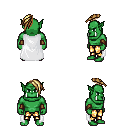
a pixel art fantasy rpg character, male body template, orc, green skin, white cape, gold greaves, blonde long mohawk hairstyle, cloth bracers, four views (front, back, left, right), 2x2 character sprite sheet, small pixel art, hard edges, no anti-aliasing